Question: Here is a sample of GAE Console log record:
 for readable high res version.
I would like to provide a breakdown of the fileds, displayed both in the collpased (summary) view and the expended (detail) view. I will fill the fields I know their meaning and would appreciate assistannce with dichipering the rest. This post will be updated once new information is available.
Thank you,
Maxim.
---
Open issues:
- - -
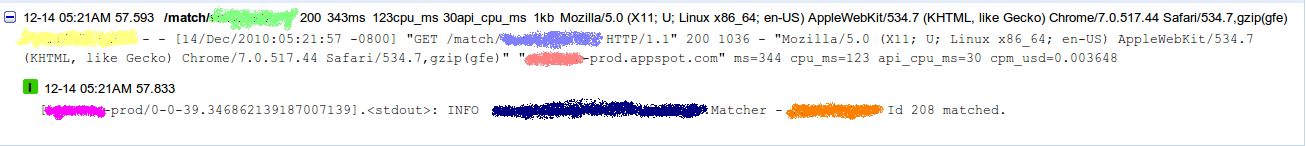
Answer: # Summary
- - <URL>
# Details
- 'yellow masked out'- - - - - - <URL>
## log record
- - <URL>